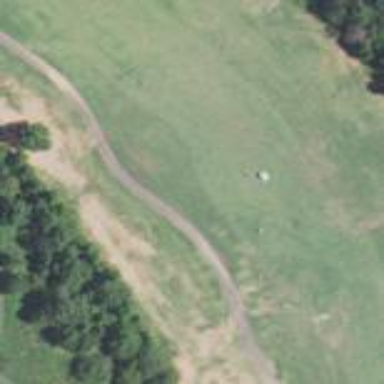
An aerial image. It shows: Golf fairway surrounded by grass.